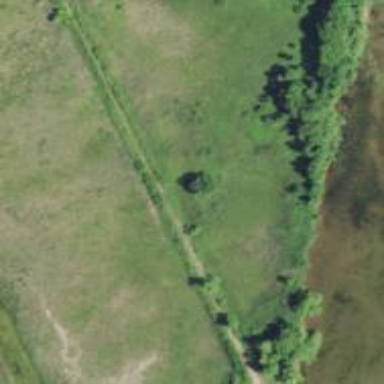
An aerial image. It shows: Track road.